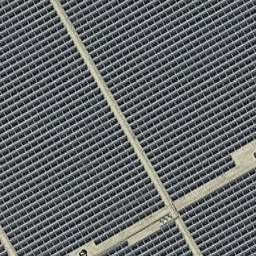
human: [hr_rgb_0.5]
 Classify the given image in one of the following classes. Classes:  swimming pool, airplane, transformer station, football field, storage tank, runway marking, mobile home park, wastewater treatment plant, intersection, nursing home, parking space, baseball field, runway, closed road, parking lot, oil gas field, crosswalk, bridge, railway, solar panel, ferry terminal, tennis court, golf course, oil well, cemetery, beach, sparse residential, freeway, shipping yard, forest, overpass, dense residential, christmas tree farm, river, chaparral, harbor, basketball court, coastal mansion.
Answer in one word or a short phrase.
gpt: solar panel